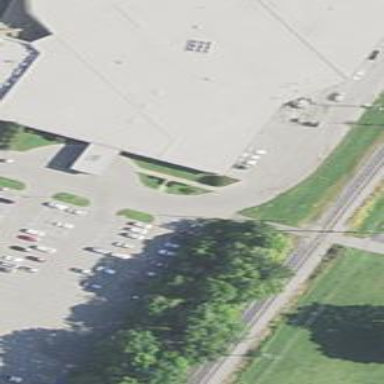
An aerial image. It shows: Healthcare clinic.